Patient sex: M
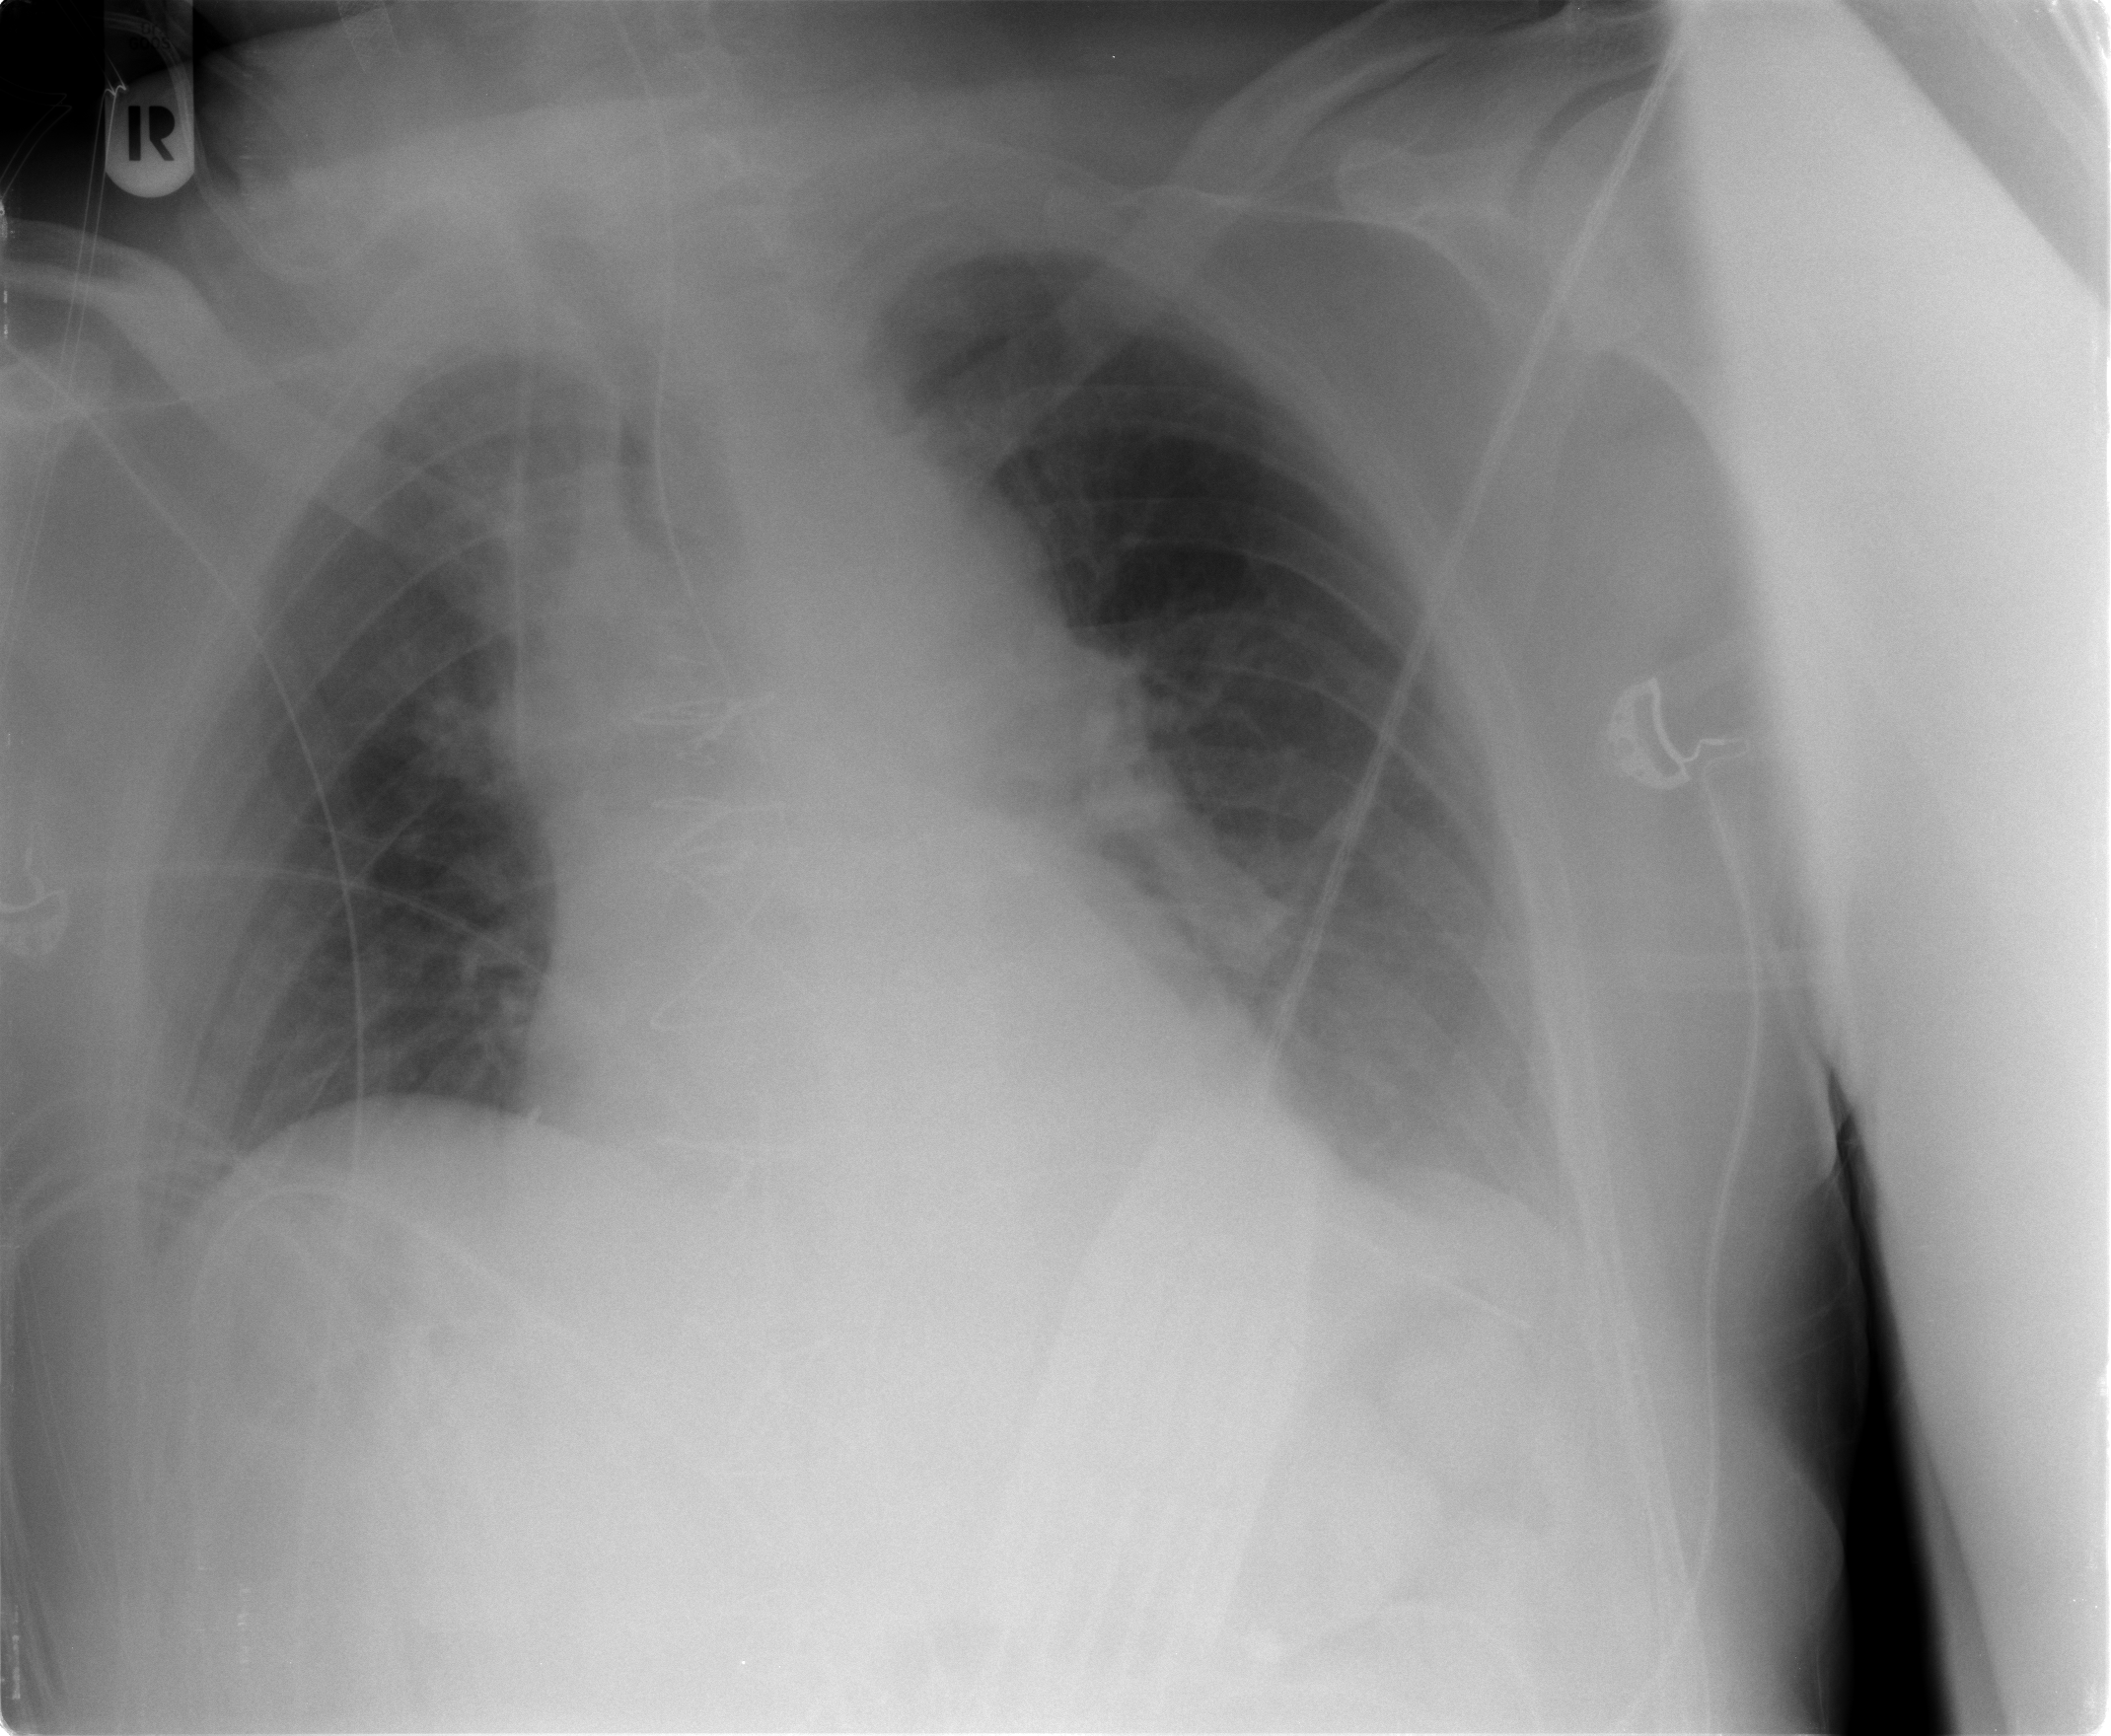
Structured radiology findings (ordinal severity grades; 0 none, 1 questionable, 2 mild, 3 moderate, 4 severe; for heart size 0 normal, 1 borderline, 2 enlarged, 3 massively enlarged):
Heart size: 0
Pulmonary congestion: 1
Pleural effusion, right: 0
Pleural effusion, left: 0
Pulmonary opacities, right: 0
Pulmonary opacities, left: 0
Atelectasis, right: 0
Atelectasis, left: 2